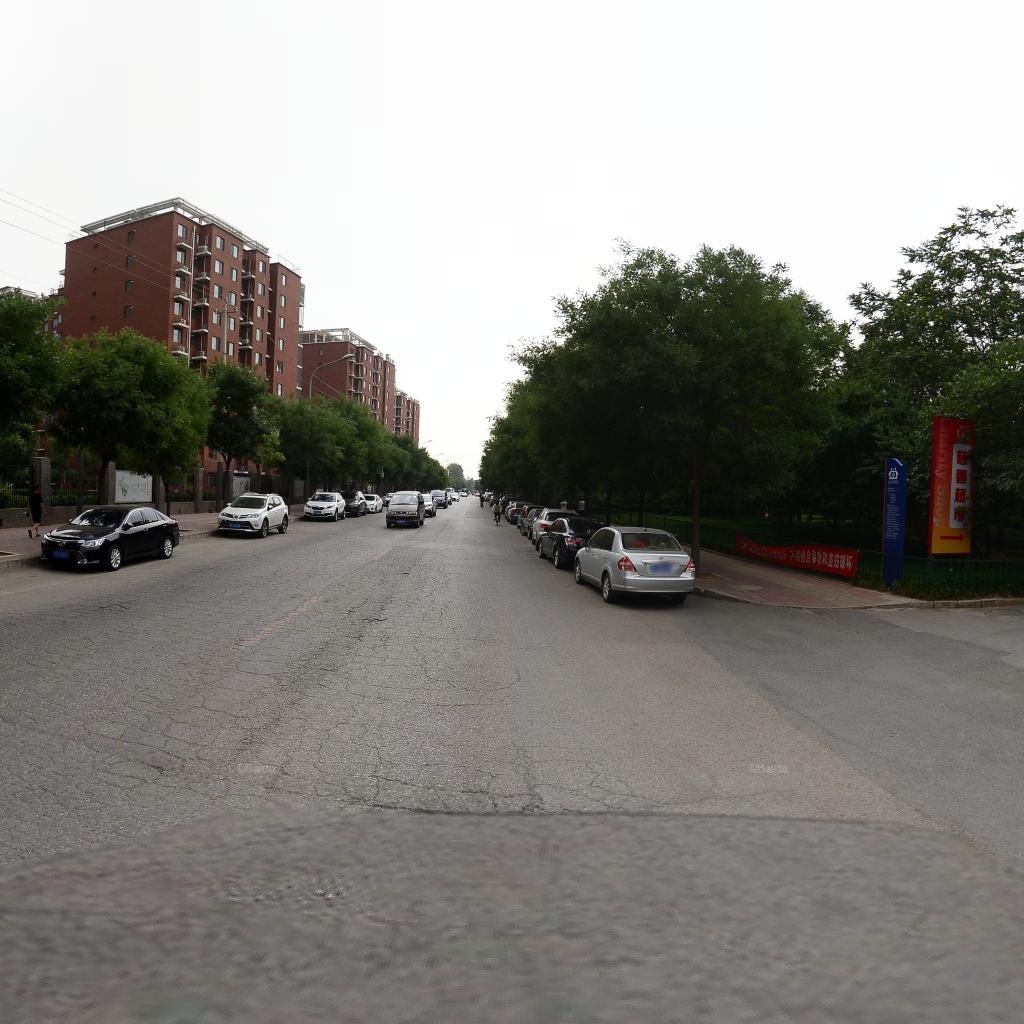
Region: Haidian
Road damage annotations: alligator crack